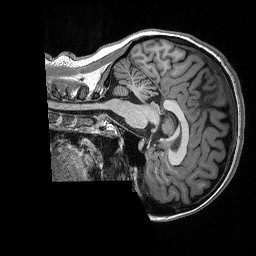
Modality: T1w
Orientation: sagittal
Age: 24
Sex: female
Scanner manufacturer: siemens
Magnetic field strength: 3 T
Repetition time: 2.3 s
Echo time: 0.00298 s